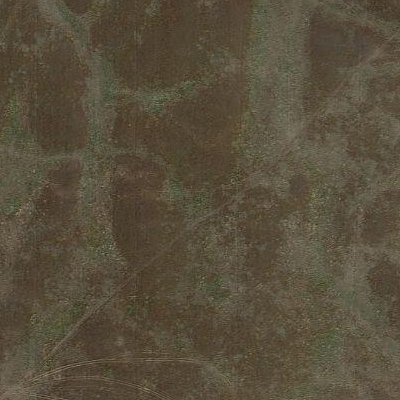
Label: bField